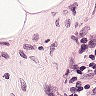
Metastatic tissue present: no